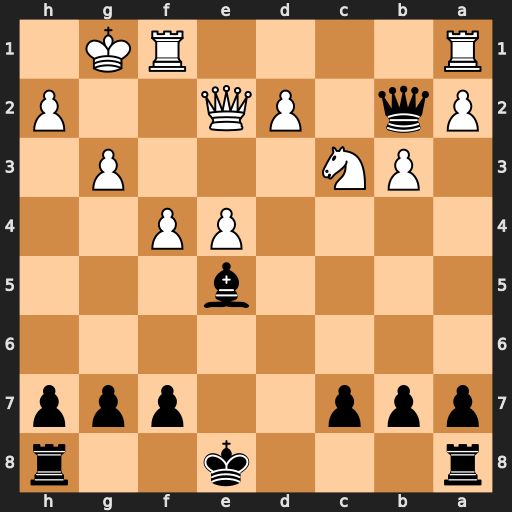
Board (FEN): r3k2r/ppp2ppp/8/4b3/4PP2/1PN3P1/Pq1PQ2P/R4RK1
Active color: b
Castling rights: kq
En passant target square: -
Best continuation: Bxc3 Qb5+ c6 Qxb7 Bd4+